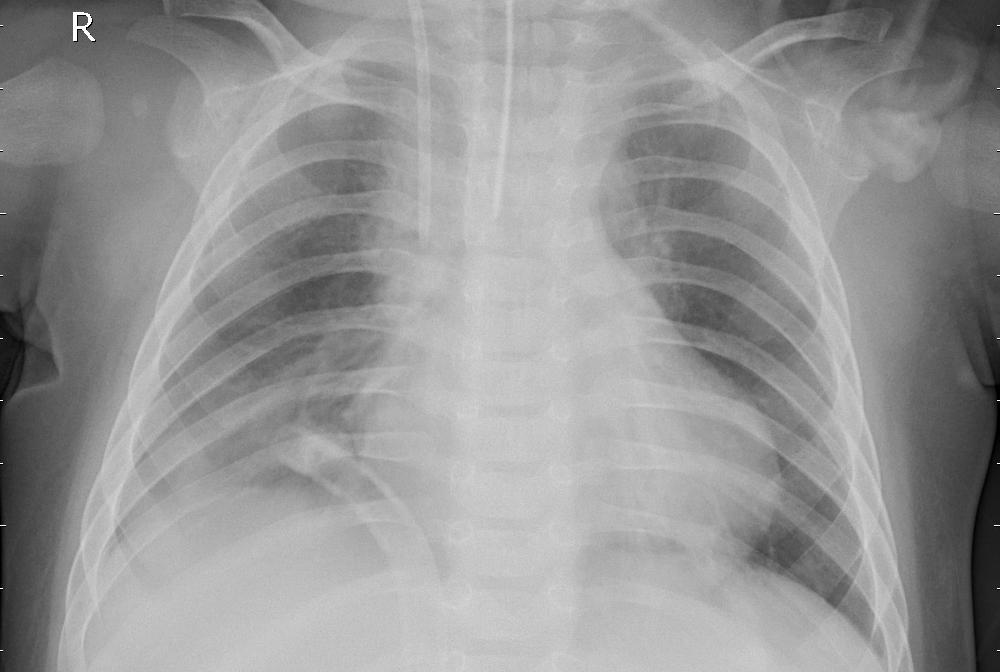
Diagnosis: PNEUMONIA